Question: This is a program to store details of an employee in a structure. Although the program runs it shows many errors, it does not give me a chance to enter address. Why is the program not running properly . Where am I going wrong ?
'''
#include <stdio.h>
#include <conio.h>
struct details
{
char name[30];
int age;
char address[500];
float salary;
};
int main()
{
struct details detail;
clrscr();
printf("
Enter name:
");
gets(detail.name);
printf("
Enter age:
");
scanf("%d",&detail.age);
printf("
Enter Address:
");
gets(detail.address);
printf("
Enter Salary:
");
scanf("%f",&detail.salary);
printf("
");
printf("Name of the Employee : %s
",detail.name);
printf("Age of the Employee : %d
",detail.age);
printf("Address of the Employee : %s
",detail.address);
printf("Salary of the Employee : %f
",detail.salary);
getch();
}
'''
This is the output I get:

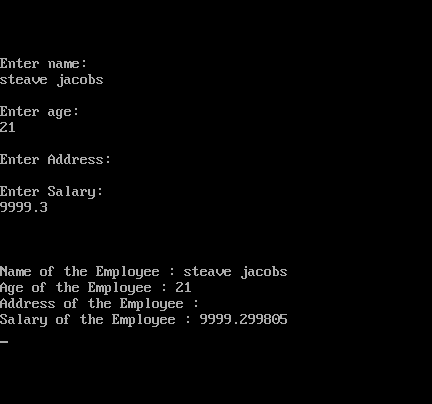
Answer: Statement 'scanf("%d",&detail.age);' will read '222' but not the newline you've entered. This newline will remain in input buffer and pass it to next input gets().
You can use 'getchar()' method to remove some chars from the input buffer to avoid such problems.
'''
char ch;
....
printf("
Enter age:
");
scanf("%d",&detail.age);
while((ch = getchar()) != '
' && ch != EOF) { }
printf("
Enter Address:
");
gets(detail.address);
'''
Another problem is the incorrect use of <URL> specifier with 'printf' function.